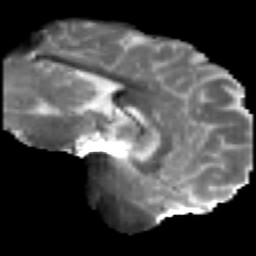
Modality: T2w
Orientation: sagittal
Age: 24
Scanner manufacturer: siemens
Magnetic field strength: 3 T
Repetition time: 2.2 s
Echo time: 0.084 s